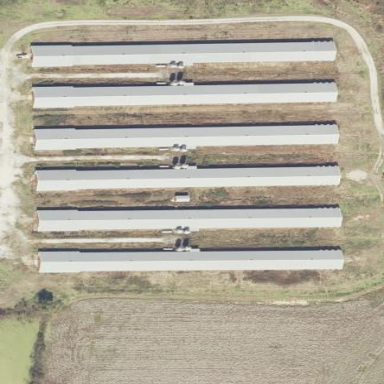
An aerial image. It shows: Poultry farmyard.